Field crop: maize
Growth stage: 2
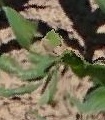
Species: maize